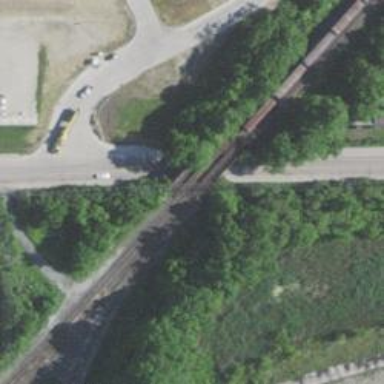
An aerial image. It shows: Railway bridge over siding.